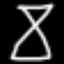
Label: hourglass